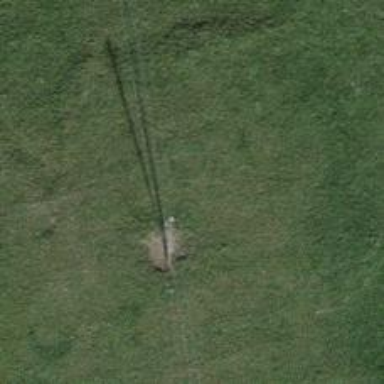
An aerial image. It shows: Minor power line.